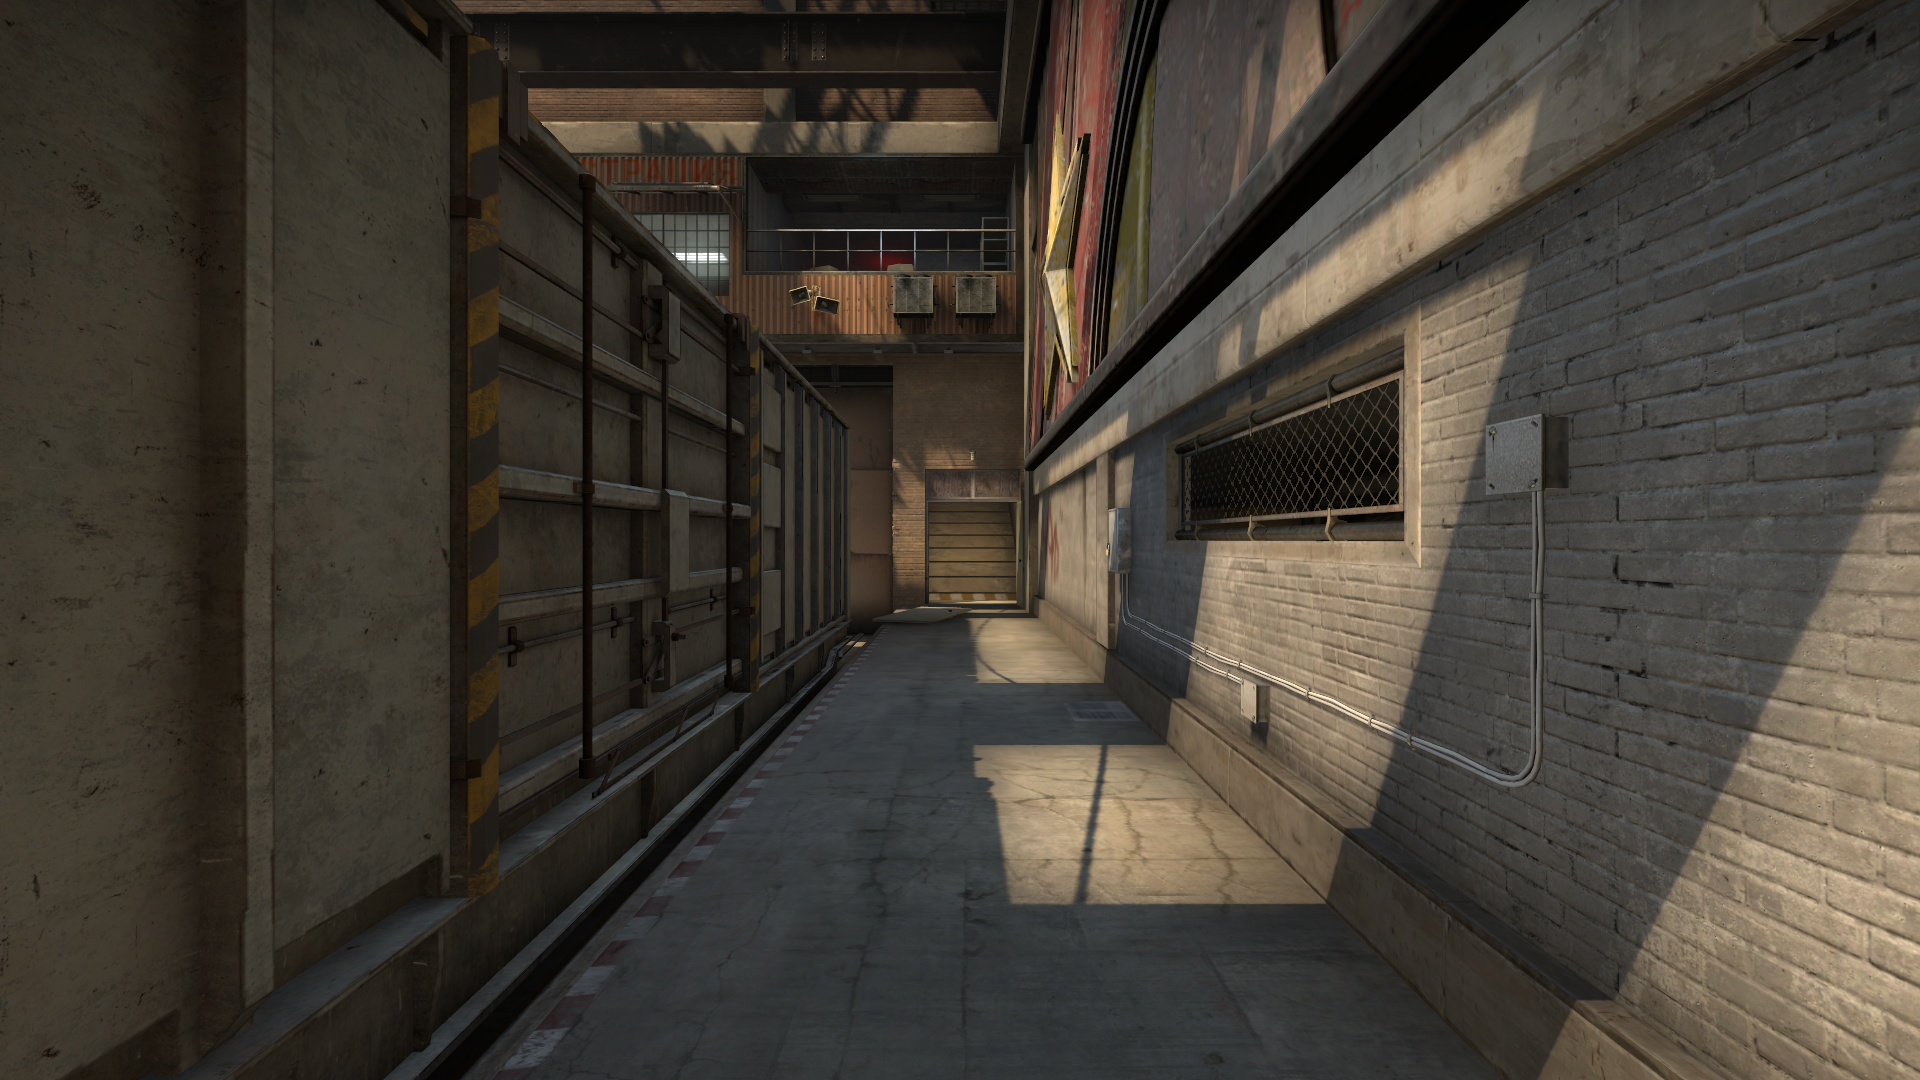
Map: de_train